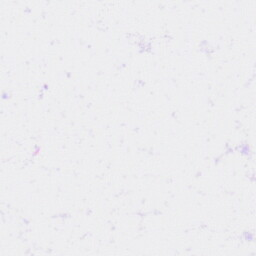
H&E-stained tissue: Liver